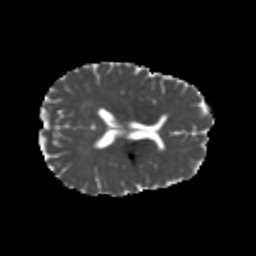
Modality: MD
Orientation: axial
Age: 24
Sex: female
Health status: healthy
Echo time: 0.074 s